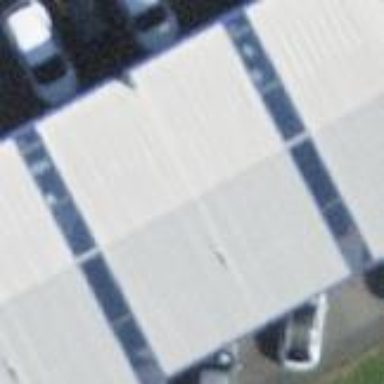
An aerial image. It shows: View of roof of building.